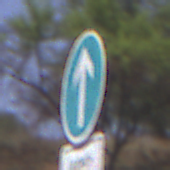
Verkehrszeichen: VorgeschriebeneFahrtrichtungGeradeaus
Zusatzzeichen unten: BesondereFahrzeugeUndTransportgueter6
Umgebung: Outdoor, RoadRail
Tageszeit: Midday
Wetter: Clear
Licht: Natural
Jahreszeit: NotSpecified
Kontrast: HighContrast